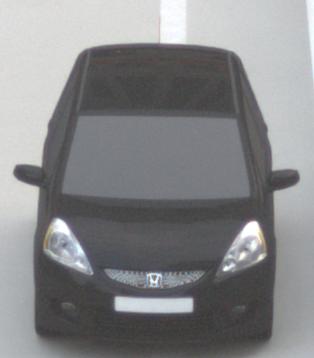
Make: Honda
Model: Jazz 1.2
Detailed model: Jazz (III) (11/08 - 04/11)
Model produced from: 2008/11
Model produced until: 2010/10
Doors: 5
Color: black
Road condition: dry road
Daytime: morning or afternoon
Contrast: low contrast